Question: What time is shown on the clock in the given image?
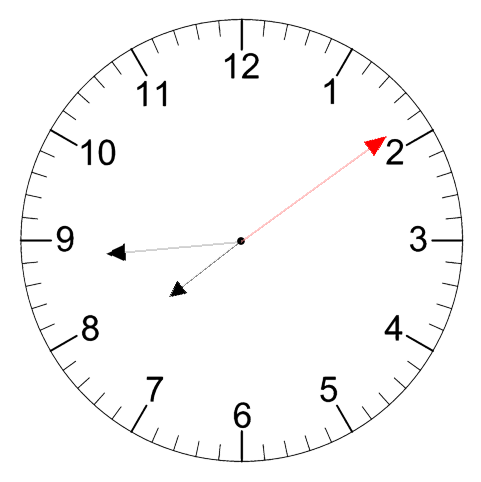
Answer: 07:44:09